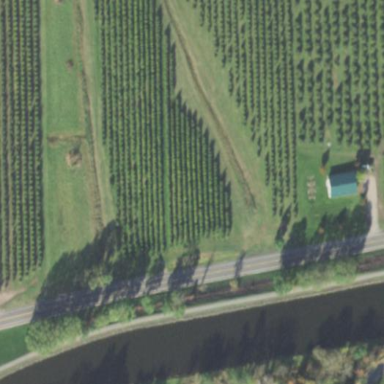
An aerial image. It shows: Orchard.